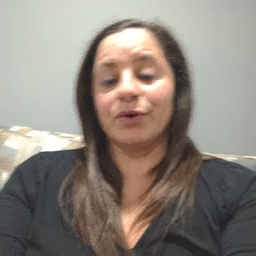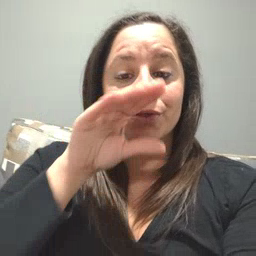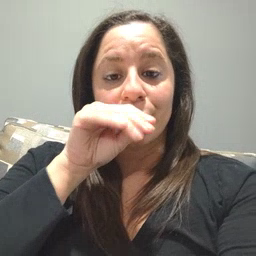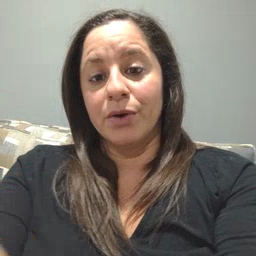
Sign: goose